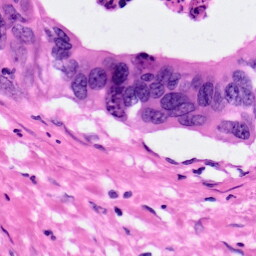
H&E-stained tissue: Pancreatic